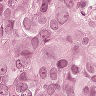
Metastatic tissue present: yes